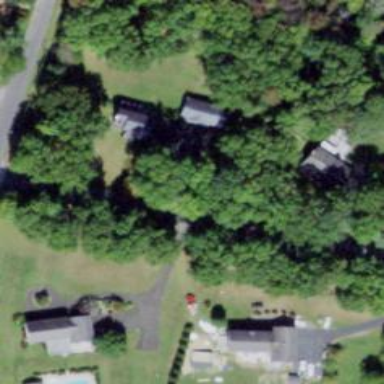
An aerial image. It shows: Driveway leading to service road.